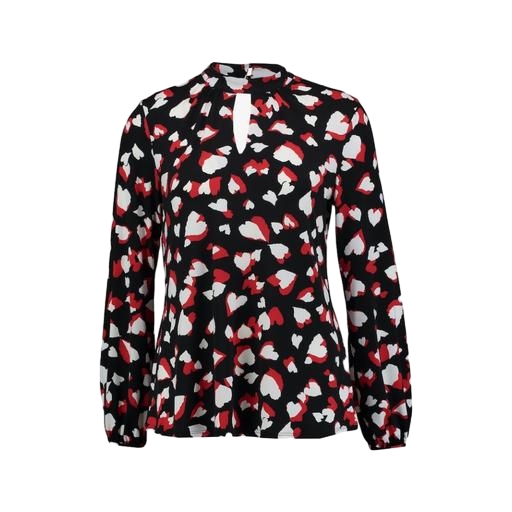
black petite printed mock-neck top only macy, black heart print blouse, black petite printed top only macy, white background